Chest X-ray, AP view. Patient: 65 years old, sex M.
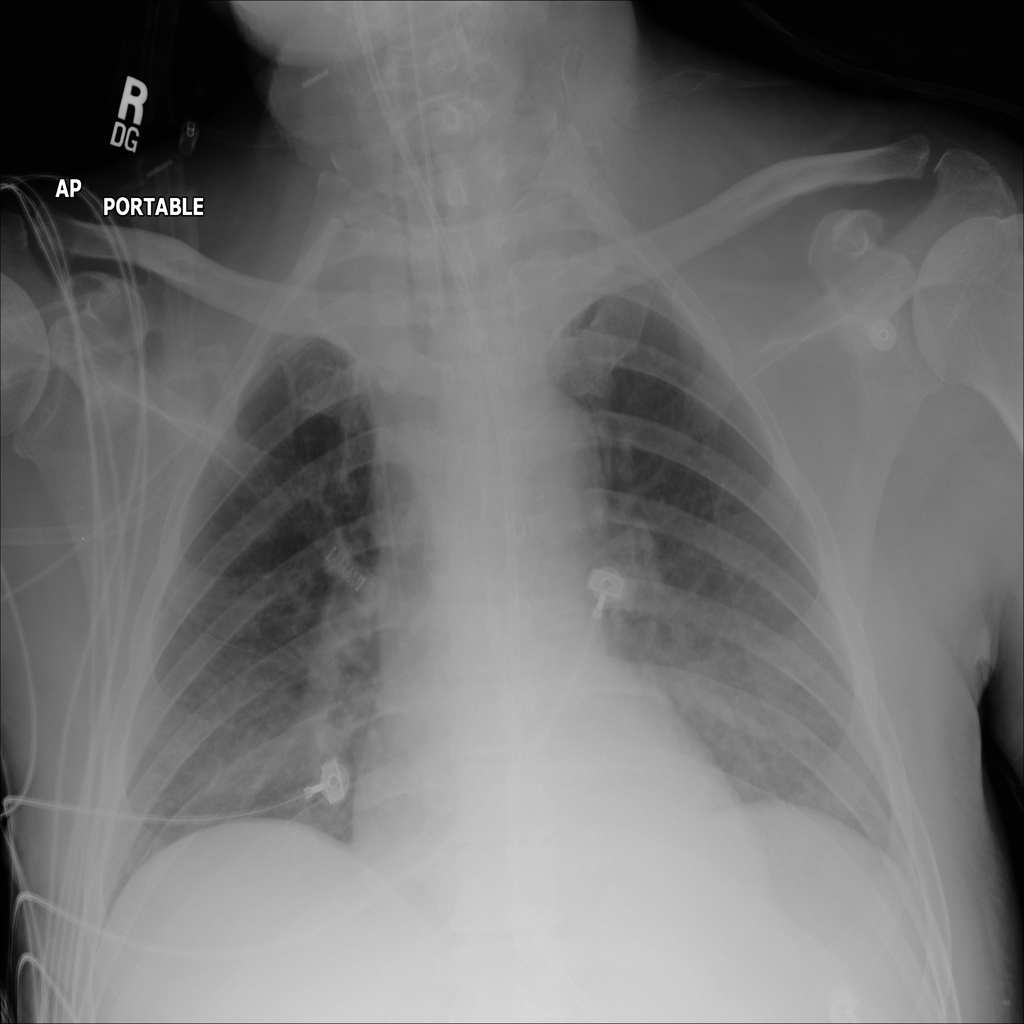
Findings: No Finding